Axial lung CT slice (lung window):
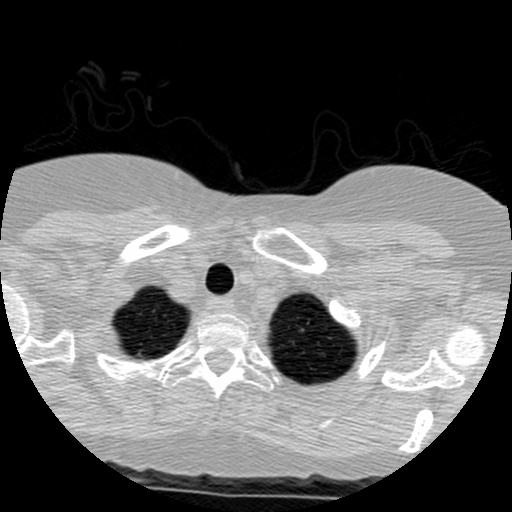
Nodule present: no